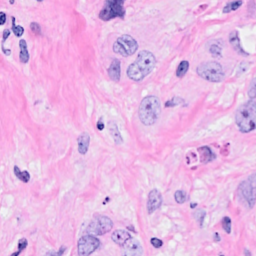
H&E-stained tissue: Breast